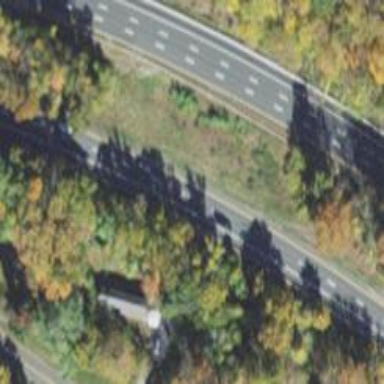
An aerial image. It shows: Motorway.